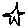
Label: star